Question: I'm trying to Post a List to my MVC Controller..
'// POST api/UserFollows'
'''
public HttpResponseMessage PostUserFollows(List<FollowItem> followItemList)
{
//I'M GETTING NULL IN followItemList
if(followItemList==null)
{
return Request.CreateResponse(HttpStatusCode.BadRequest);
}
}
'''
'''
STATUS 400 Bad Request <-- Means I got null in followItemList
TIME 4025 ms
Cache-Control -no-cache
Connection -Close
Content-Length -0
Date -Tue, 29 Jan 2013 09:38:31 GMT
Expires --1
Pragma -no-cache
Server -ASP.NET Development Server/10.0.0.0
X-AspNet-Version -4.0.30319
'''
'FollowItem'
'''
namespace Helpers.SubClasses
{
public class FollowItem
{
public bool action;
public long FollowsUserId;
}
}
'''
I tried a lot of request but none of them works.. I always get null!
'''
function postFollowList() {
$.ajax( {
url: Request_Url + "api/UserFollows",
type: 'post',
data: {
{action: true, FollowsUserId: 123456777},
{action: true, FollowsUserId: 123456888}
},
dataType: 'json',
success: function( data )
{
$('#newmovie').html("OK");
},
error: function (jqXHR, textStatus, err)
{
$('#newmovie').html('Error: ' + err);
}
});
'''
//As JSON - I'm Using <URL>
'''
1.
[
{"action":"true","FollowsUserId":"123456777"}
]
2.
[
{action: true, FollowsUserId: 123456777},
{action: true, FollowsUserId: 123456888}
]
3.
{[
{action: true, FollowsUserId: 123456777},
{action: true, FollowsUserId: 123456888}
]}
4.
{followItemList:[
{action: true, FollowsUserId: 123456777},
{action: true, FollowsUserId: 123456888}
]}
'''

The answer was that I sent 'application/xml' in the content-type when I needed to send 'application/json'.
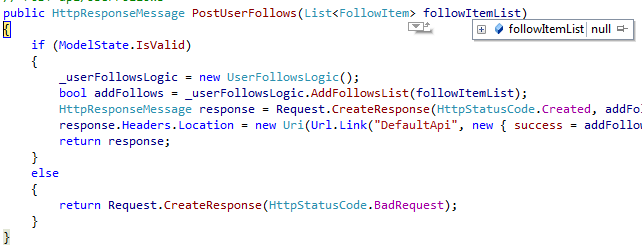
Answer: The JSON doesn't appear to be valid. Perhaps try this:
'''
[
{
"action": true,
"FollowsUserId": 123456777
},
{
"action": true,
"FollowsUserId": 123456888
}
]
'''
A good tool to check JSON validity is <URL>.